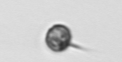
Label: Acanthoica_quattrospina